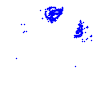
Particle: kaon